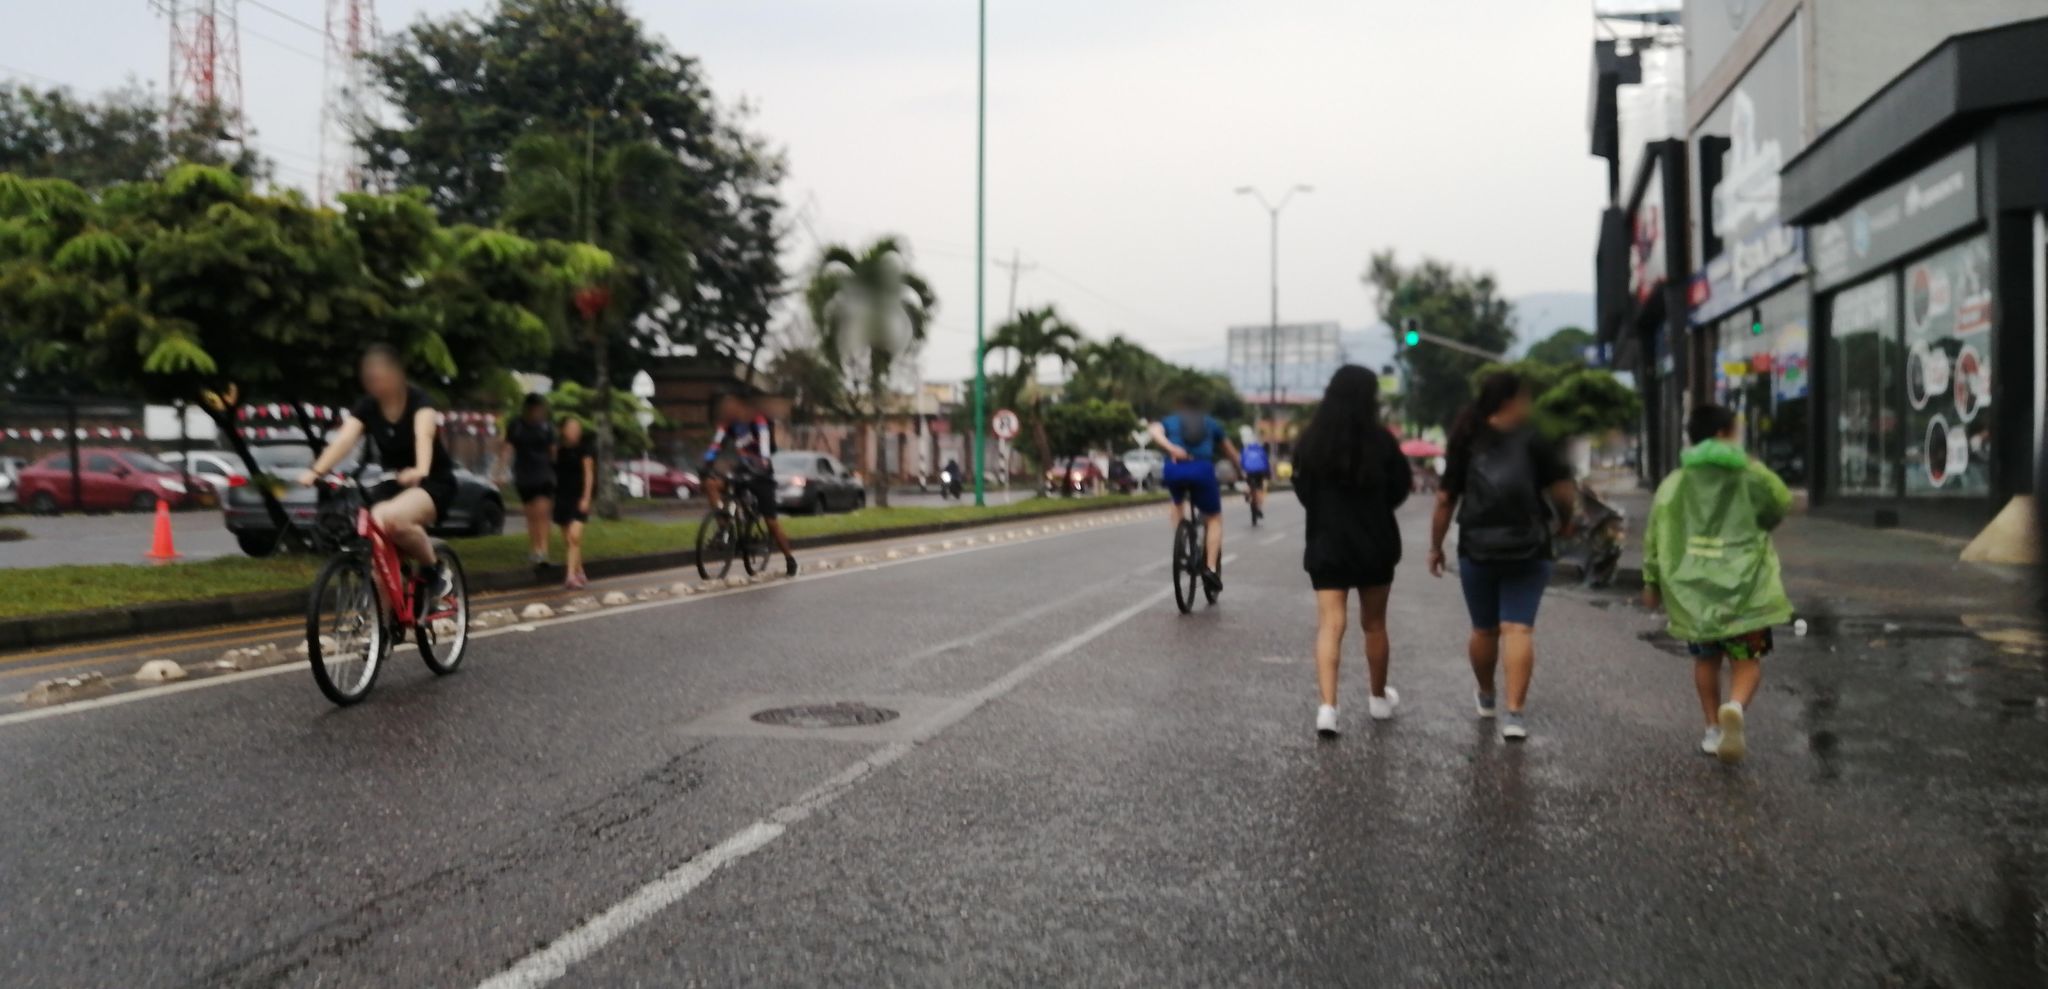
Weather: clear
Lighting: day
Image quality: good
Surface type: walking surface
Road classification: footway
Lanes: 2.0
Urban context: urban centre
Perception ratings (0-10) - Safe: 7.88, Lively: 9.58, Beautiful: 2.55, Boring: 1.04, Depressing: 1.84, Wealthy: 3.29